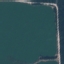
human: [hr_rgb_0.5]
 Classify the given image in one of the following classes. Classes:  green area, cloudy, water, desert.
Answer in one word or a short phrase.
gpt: water